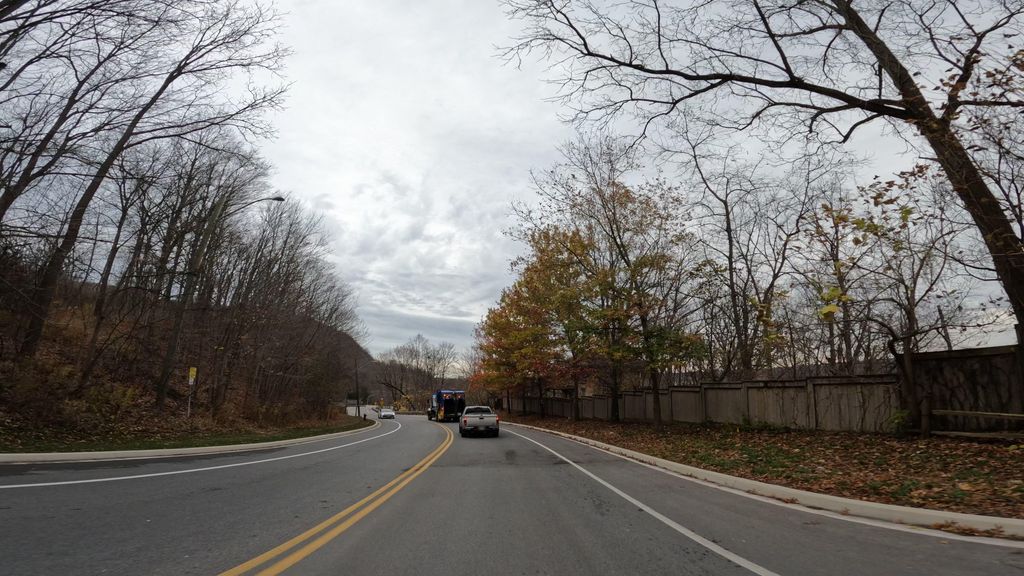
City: hamilton